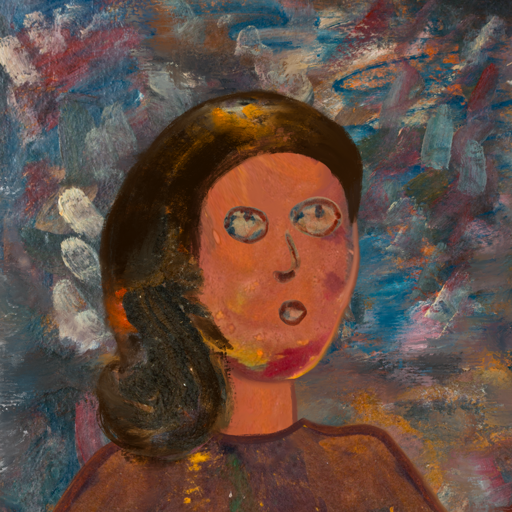
Background: Boggyland, Head And Neck Side: Mother_And_Son_Son, Face Side: Orphan, Bust: Comrade, Hair Side: Gypsy_Queen, Head Accessory: Blank, Second Necklace: Blank, Necklace: Blank, Baby: Blank